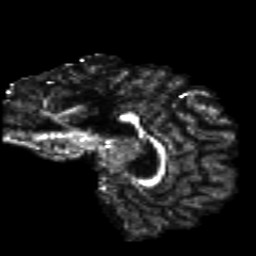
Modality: FA
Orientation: sagittal
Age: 27
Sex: male
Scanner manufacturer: siemens
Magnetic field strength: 3 T
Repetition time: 8.8 s
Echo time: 0.085 s